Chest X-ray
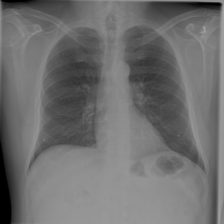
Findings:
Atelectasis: negative
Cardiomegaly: negative
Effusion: negative
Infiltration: negative
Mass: negative
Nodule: negative
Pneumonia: negative
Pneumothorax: negative
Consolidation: negative
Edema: negative
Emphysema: negative
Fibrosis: negative
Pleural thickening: negative
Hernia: negative